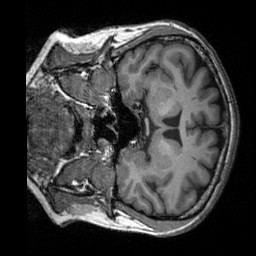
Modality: T1w
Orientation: coronal
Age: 56
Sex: male
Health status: healthy
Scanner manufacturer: siemens
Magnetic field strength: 3 T
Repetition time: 2.3 s
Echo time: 0.00303 s